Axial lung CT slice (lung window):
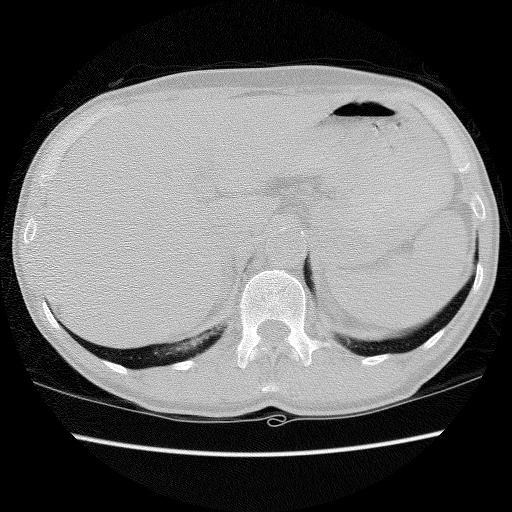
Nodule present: no